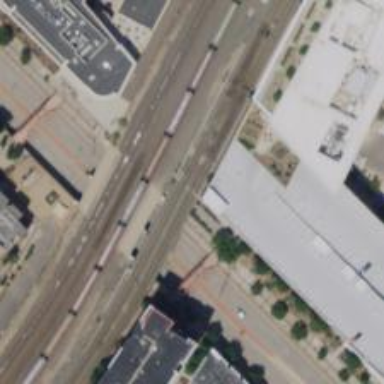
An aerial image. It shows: Light rail bridge with electrified contact line.